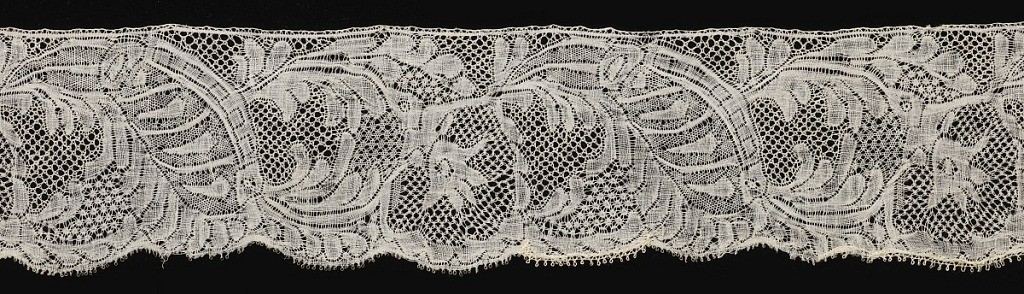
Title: Border
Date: mid-18th century
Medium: linen Technique: bobbin lace, Binche style with Binche ground
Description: Border of Binche-style lace with an asymmetric, running floral pattern.